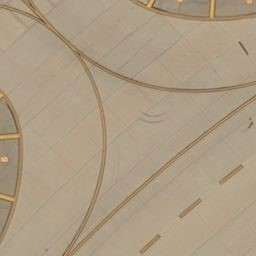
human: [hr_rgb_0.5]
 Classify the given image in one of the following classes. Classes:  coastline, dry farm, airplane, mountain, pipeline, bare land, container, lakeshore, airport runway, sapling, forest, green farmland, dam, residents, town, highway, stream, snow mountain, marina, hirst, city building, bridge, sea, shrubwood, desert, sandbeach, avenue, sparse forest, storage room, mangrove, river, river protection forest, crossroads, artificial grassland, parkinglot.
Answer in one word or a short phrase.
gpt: airport runway